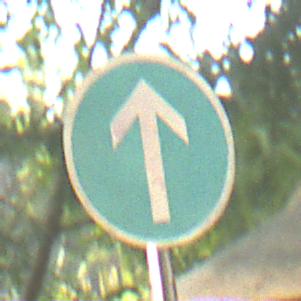
Verkehrszeichen: VorgeschriebeneFahrtrichtungGeradeaus
Umgebung: Outdoor, Suburban
Tageszeit: SunriseSunset
Wetter: Clear
Licht: Natural
Jahreszeit: NotSpecified
Kontrast: HighContrast